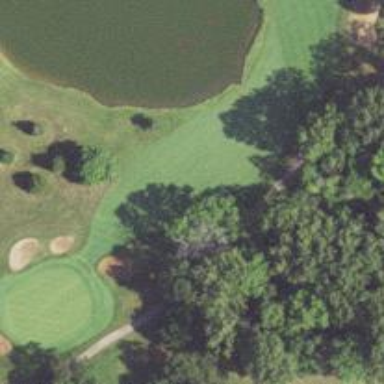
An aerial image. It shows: Golf hole.